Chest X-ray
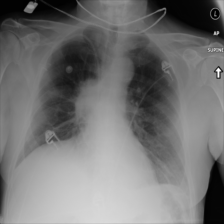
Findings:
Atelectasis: negative
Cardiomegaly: negative
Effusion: negative
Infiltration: negative
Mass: negative
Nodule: negative
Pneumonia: negative
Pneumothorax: negative
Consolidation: negative
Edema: negative
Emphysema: negative
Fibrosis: negative
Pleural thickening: negative
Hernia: negative